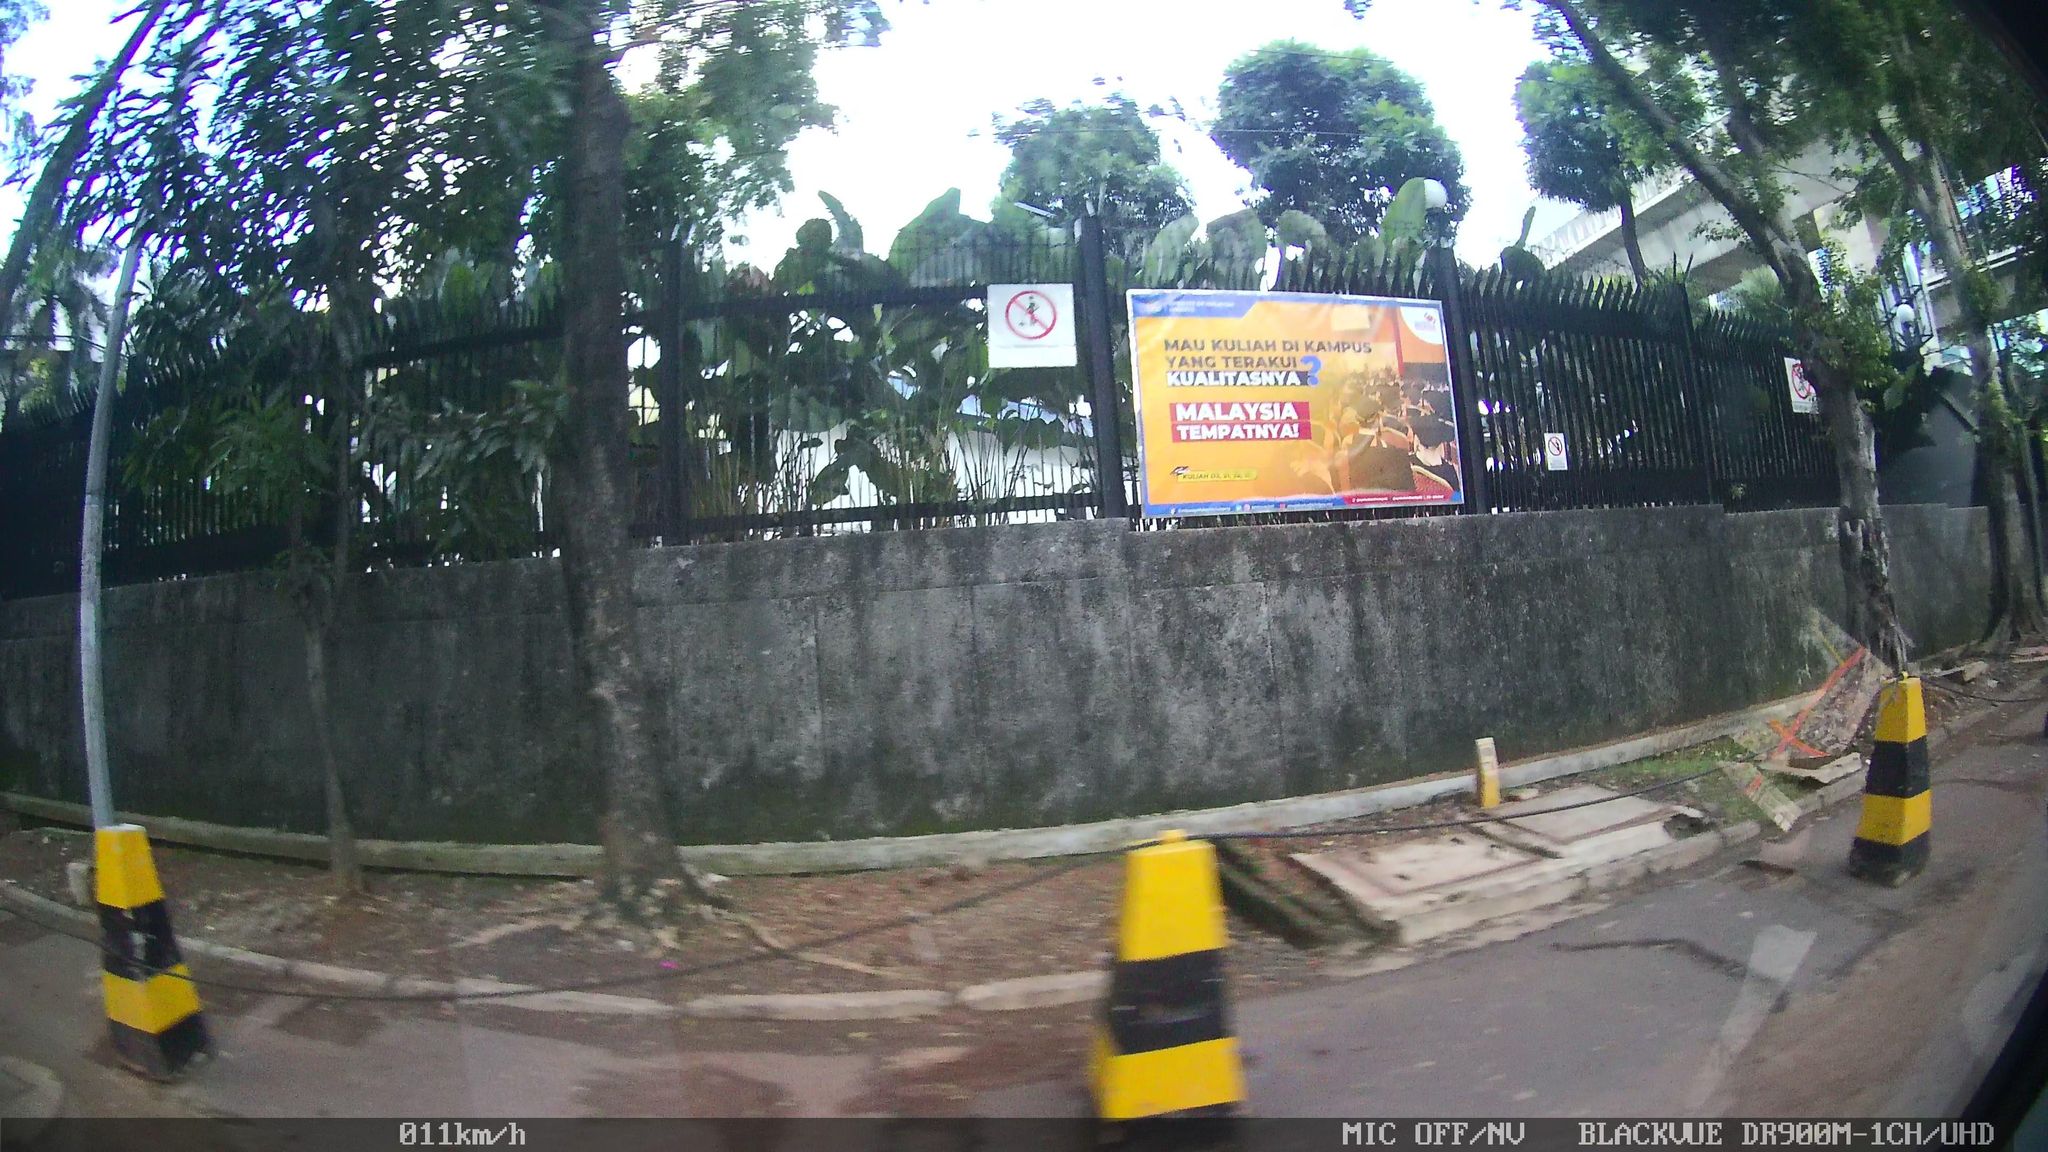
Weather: clear
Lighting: day
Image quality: slightly poor
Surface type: cycling surface
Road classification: tertiary
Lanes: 2
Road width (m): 8
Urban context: urban centre
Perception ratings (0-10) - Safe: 2.73, Lively: 0.4, Beautiful: 6.46, Boring: 2.77, Depressing: 7.29, Wealthy: 0.55